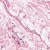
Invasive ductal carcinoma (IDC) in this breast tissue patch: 0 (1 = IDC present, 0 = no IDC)